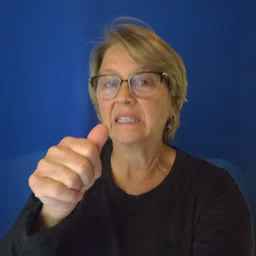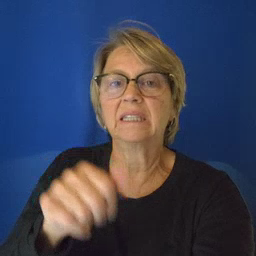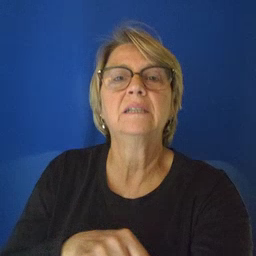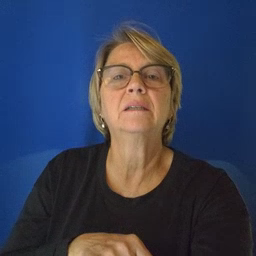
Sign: nuts